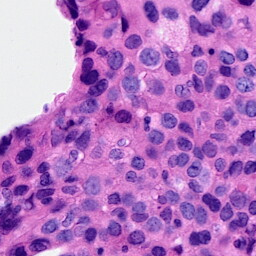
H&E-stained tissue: Breast